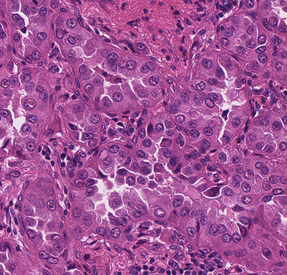
Tumor epithelial tissue: yes
Tumor-associated stroma tissue: yes
Normal tissue: no